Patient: sex M, age 47
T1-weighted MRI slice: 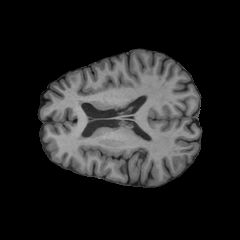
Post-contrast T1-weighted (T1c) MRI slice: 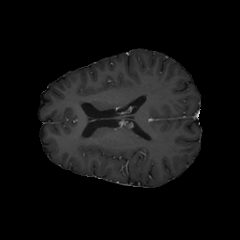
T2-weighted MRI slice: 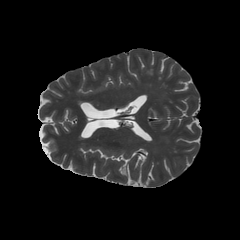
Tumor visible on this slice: no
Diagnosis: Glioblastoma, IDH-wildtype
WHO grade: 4